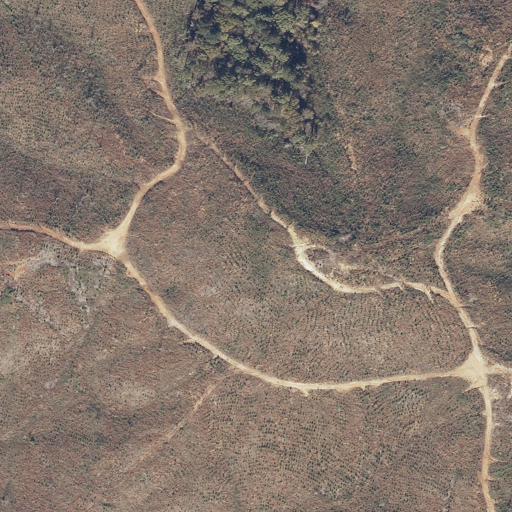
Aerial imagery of mountain in Mississippi named Chestnut Hill containing grassland and mixed forest